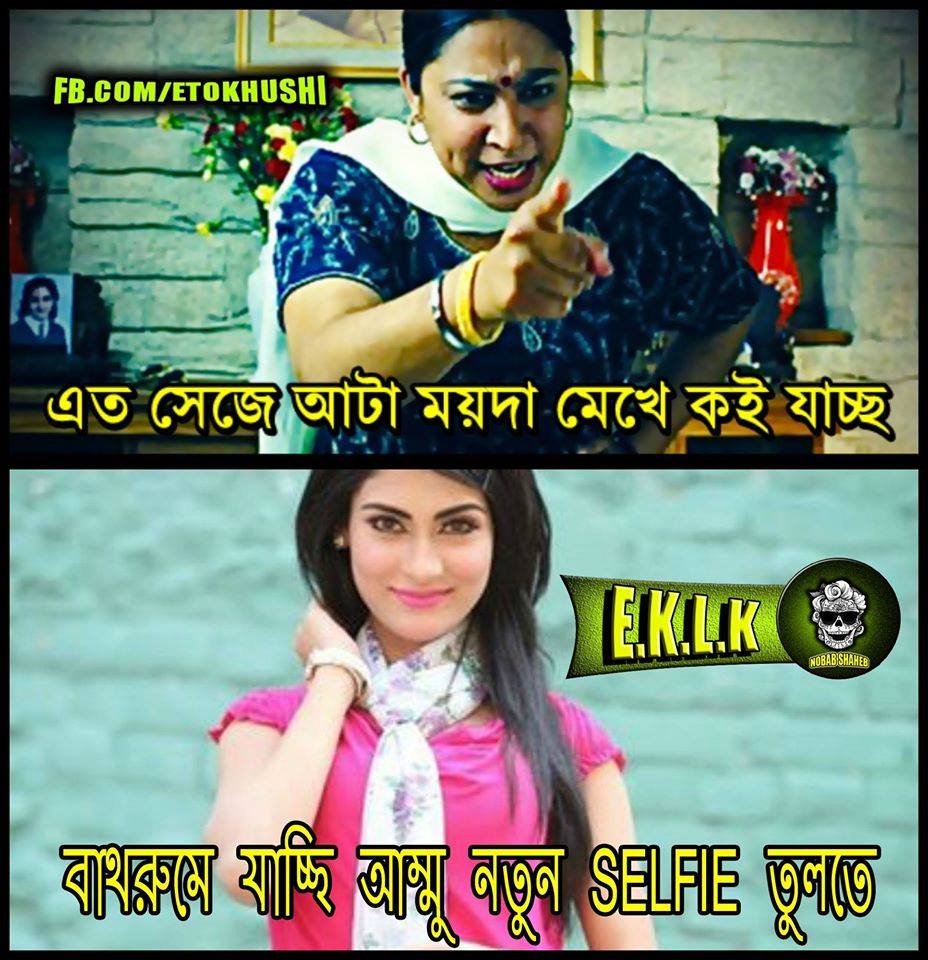
Caption: এত সেজে আটা ময়দা মেখে কই যাচ্ছ বাথরুমে যাচ্ছি আম্মু নতুন Selfie তুলতে
Label: non-hate